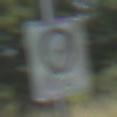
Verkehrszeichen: EndeUmweltzone
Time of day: Midday
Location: Outdoor (Nature)
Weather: Clear
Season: NotSpecified
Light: Natural